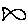
Label: fish